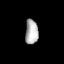
Tissue: lung
Cell type: Fibroblasts
Senescence score: 0.5545
Nuclear area (px): 317
Mean DAPI intensity: 176.218